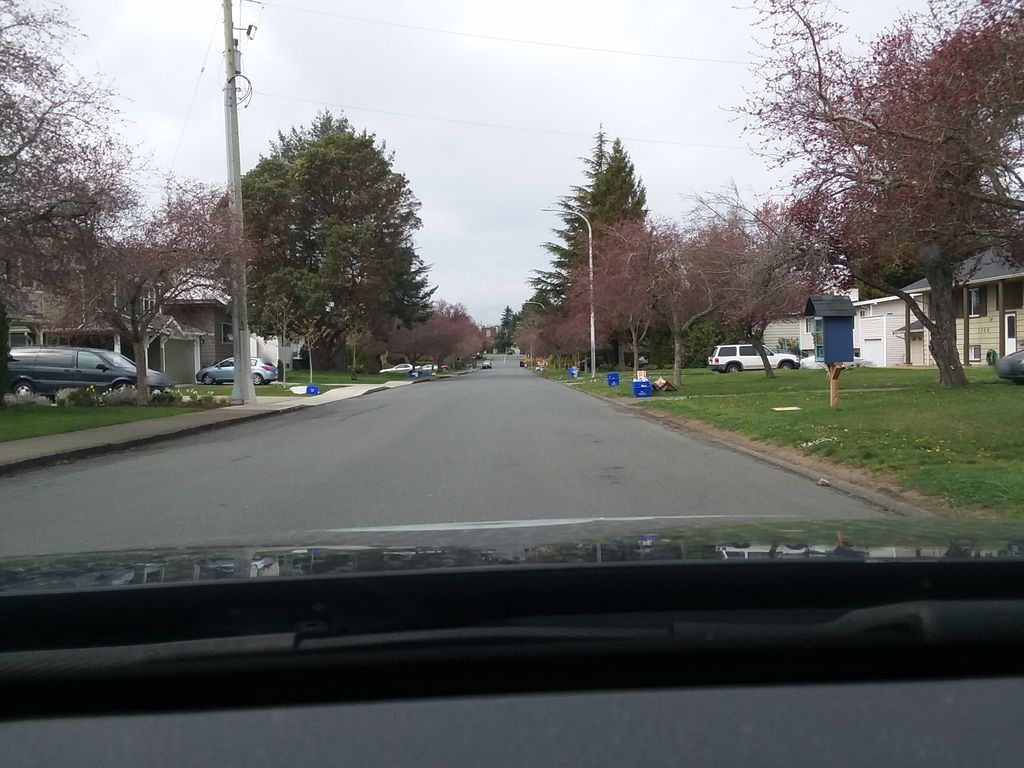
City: victoria